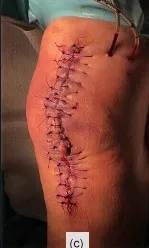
And
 surgical wound immediately after debridement and antibiotics with implant
retention (DAIR).
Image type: medical_photograph (skin_photograph)